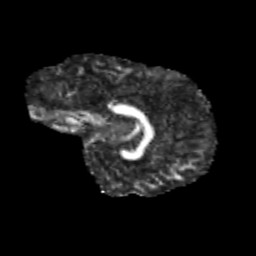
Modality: FA
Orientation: sagittal
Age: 10
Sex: male
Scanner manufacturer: siemens
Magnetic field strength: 3 T
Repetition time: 3.8 s
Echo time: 0.07 s